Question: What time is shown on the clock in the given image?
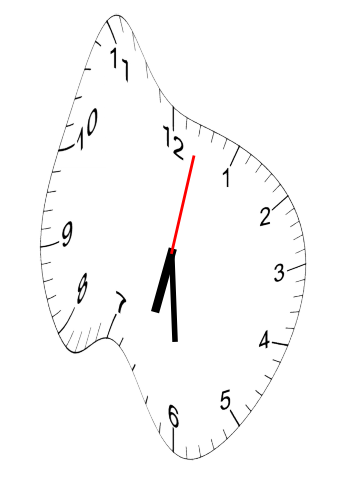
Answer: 06:30:02